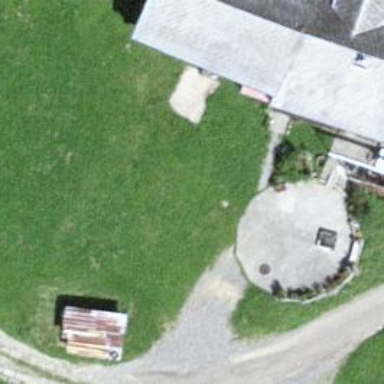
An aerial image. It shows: Farm.